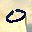
Label: 0